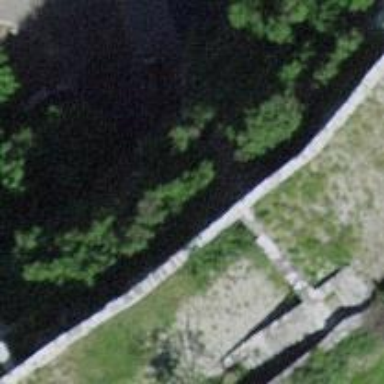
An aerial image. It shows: City wall in the picture.